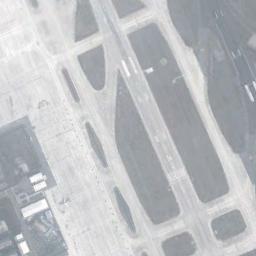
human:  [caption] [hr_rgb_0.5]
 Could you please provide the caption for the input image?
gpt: Several buildings are beside the runway .

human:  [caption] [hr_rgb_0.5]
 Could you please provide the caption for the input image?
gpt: The runway connects some other roads and some buildings are next to the runway .

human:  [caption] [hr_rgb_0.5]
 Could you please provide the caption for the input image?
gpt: Next to many complex staggered runways is a large area of ​​brown bare ground  One side of the runway is connected to a concrete ground  There are many buildings and aircraft in the open space .

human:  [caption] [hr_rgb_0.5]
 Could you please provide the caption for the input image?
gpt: The runway is on the grass next to some houses .

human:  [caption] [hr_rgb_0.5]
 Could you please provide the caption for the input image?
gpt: There are some buildings beside the runway .